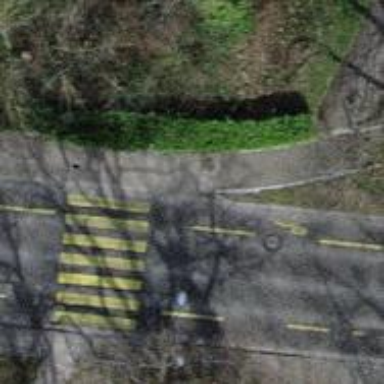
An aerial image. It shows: Asphalt sidewalk along the footway.